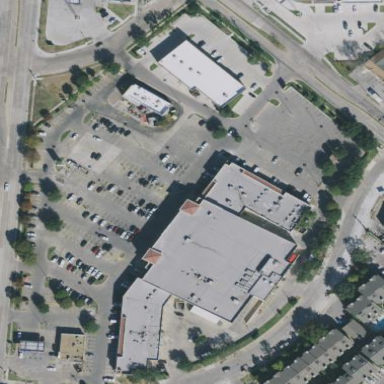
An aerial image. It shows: Retail area.